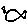
Label: fish